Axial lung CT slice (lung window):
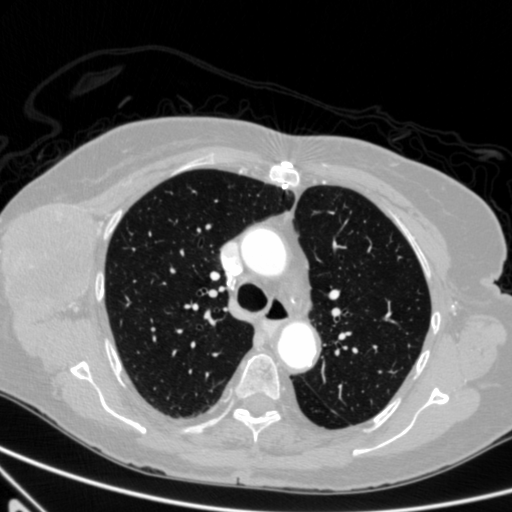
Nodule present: no